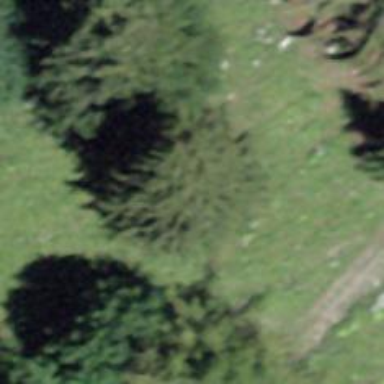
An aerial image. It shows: Needle-leaved tree in natural setting.